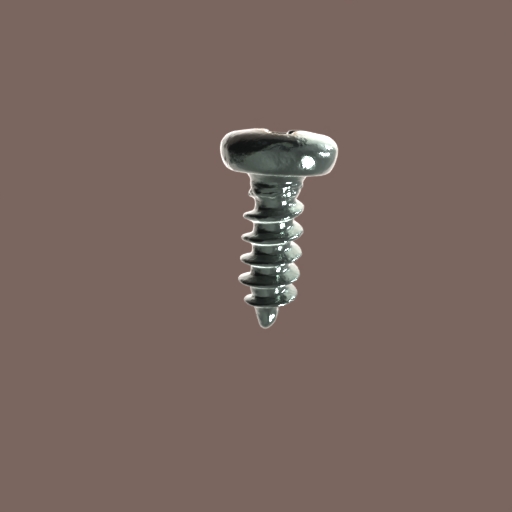
Label: screw